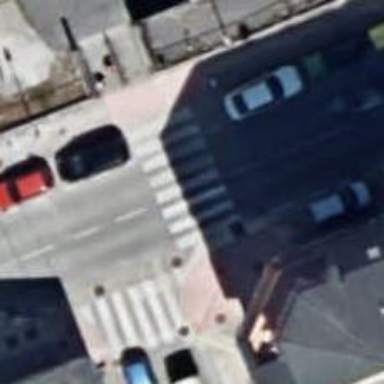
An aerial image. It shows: Uncontrolled road crossing.